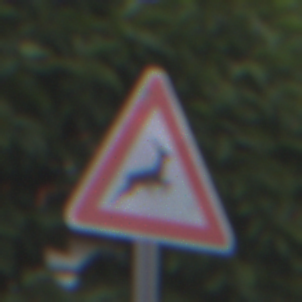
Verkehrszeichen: WildwechselLinks
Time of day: MorningAfternoon
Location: Outdoor (Urban)
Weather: Overcast
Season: NotSpecified
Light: Natural